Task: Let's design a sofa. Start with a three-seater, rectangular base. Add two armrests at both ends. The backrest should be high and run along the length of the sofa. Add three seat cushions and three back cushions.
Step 334:
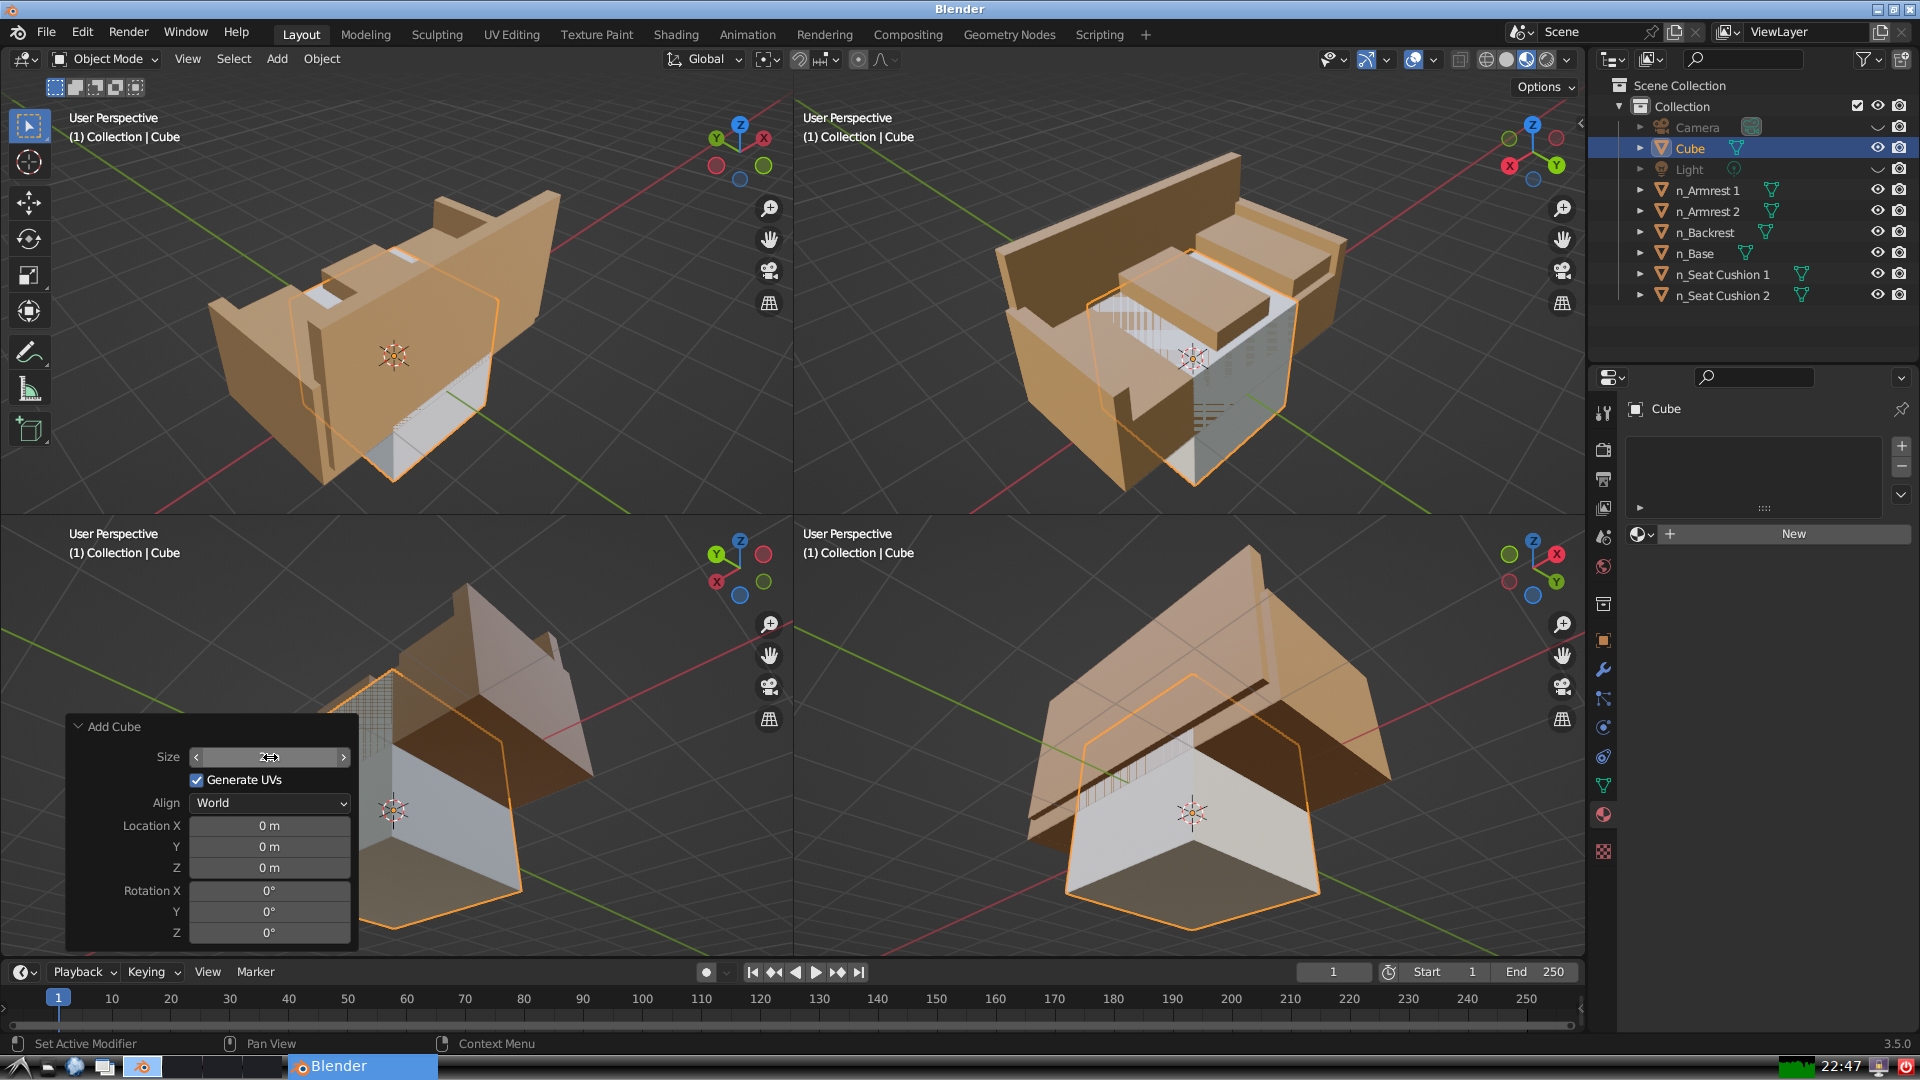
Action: click: no